Brain MRI, t1w sequence, axial 2D slice.
Patient: age 34, sex F, weight 95 kg, height 1.95 m
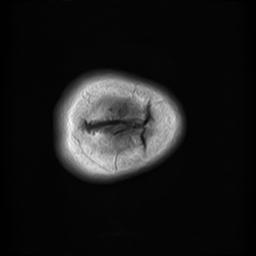